Question: Below is the data set

I want to merge the data set based on " UUID" to get one row with start and end time as first of start time and end of end time
All other numeric row to be summed up
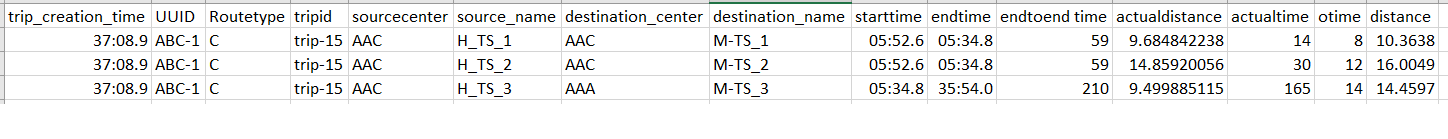
Answer: '''
import pandas as pd
df=pd.DataFrame({
'trip_creation_time':['37:08.9', '37:08.9', '37:08.9'],
'UUID':['ABC-1', 'ABC-1', 'ABC-1'],
'RouteType':['C', 'C', 'C'],
'tripid':['trip-15', 'trip-15', 'trip-15'],
'sourcecenter':['AAC', 'AAC', 'AAC'],
'source_name': ['H_TS_1', 'H_TS_2', 'H_TS_3'],
'destination_center': ['AAC', 'AAC', 'AAA'],
'destination_name': ['M-TS_1', 'M-TS_2', 'M-TS_3'],
'starttime':['05:52.6', '05:52.6', '05:34.8'],
'endtime':['05:34.8', '05:34.8', '35:54.0'],
'endtoend_time': [59, 59, 210],
'actualdistance': [9.684842238, 14.85920056, 9.499885115],
'actualtime':[14, 30, 165],
'otime':[8, 12, 14],
'distance':[10.3638, 16.0049, 14.4597]
})
'''
Group By UUID and aggregate the columns by passing the function you want to run on each column
first of starttime and last of endtime and summing up column distance and otime
'''
df.groupby('UUID').agg(starttime_first=('starttime','first'),
endtime_last=('starttime','last'),
distance_sum = ('distance', 'sum'),
otime_sum = ('otime', 'sum'))
'''
<URL>